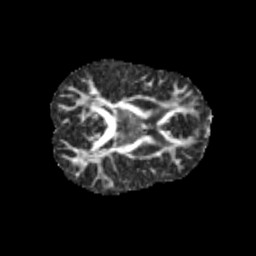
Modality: FA
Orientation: axial
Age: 9
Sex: male
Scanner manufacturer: siemens
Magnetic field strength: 3 T
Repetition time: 3.8 s
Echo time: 0.07 s